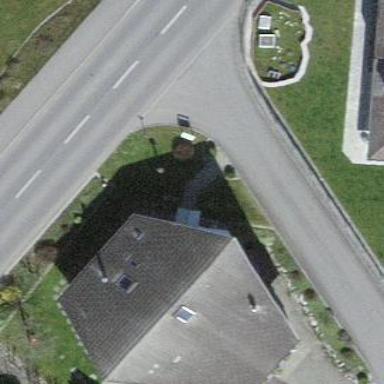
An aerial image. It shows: Detached building.